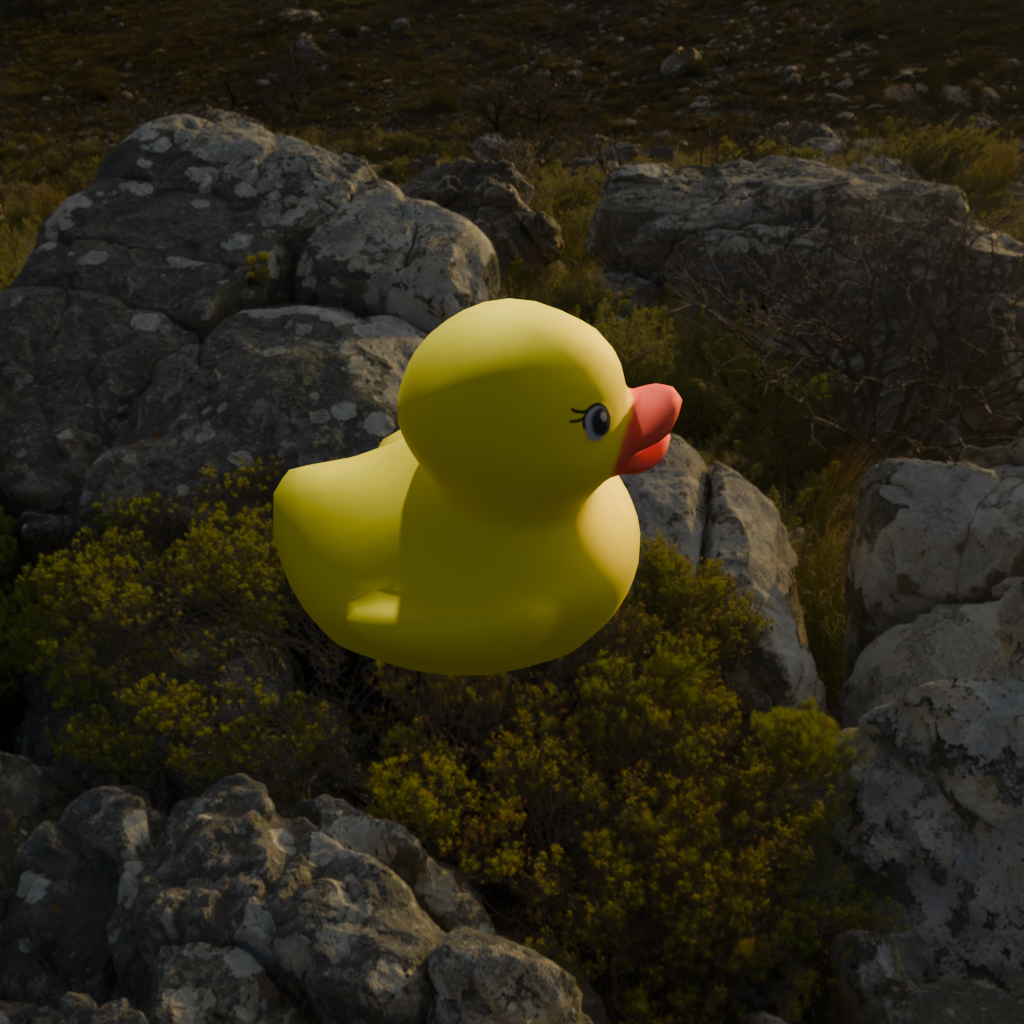
an image of a yellow rubber duck seen from <right> in a golden sunset over rocky mountains.